Question: I'm having a __stack_chk_fail in the main thread.
I have no idea why is this happening?

I got the codes from this website:
<URL>
Im trying to add a function to compute the digest of a file using the example.
.h file
'''
#include <stdio.h>
#include <string>
std::string digestFile( char *filename );
'''
.cpp file
'''
std::string SHA1::digestFile( char *filename )
{
Reset();
FILE *fp = NULL;
if (!(fp = fopen(filename, "rb")))
{
printf("sha: unable to open file %s
", filename);
return NULL;
}
char c = fgetc(fp);
while(!feof(fp))
{
Input(c);
c = fgetc(fp);
}
fclose(fp);
unsigned message_digest[5];
if (!Result(message_digest))
{ printf("sha: could not compute message digest for %s
", filename); }
std::string hash;
for (int i = 0; i < 5; i++)
{
char buffer[8];
int count = sprintf(buffer, "%08x", message_digest[i]);
if (count != 8)
{ printf("converting unsiged to char ERROR"); }
hash.append(buffer);
}
return hash;
}
'''
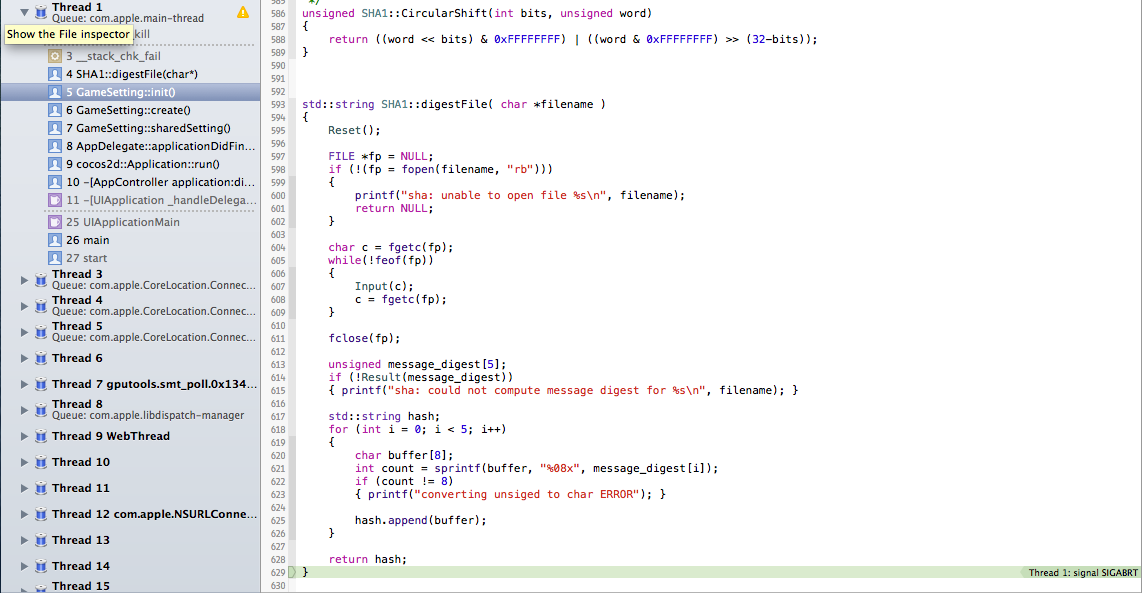
Answer: '__stack_chk_fail' occurs when you write to invalid address.
It turns out you do:
'''
char buffer[8];
int count = sprintf(buffer, "%08x", message_digest[i]);
'''
C strings are NUL-terminated. That means that when 'sprintf' writes 8 digits, it adds 'char', ''''. But 'buffer' only has space for 8 'char's, so the 9-th goes past the end of the buffer.
You need 'char buffer[9]'. Or do it the C++ way with 'std::stringstream', which does not involve any fixed sizes and thus no risk of buffer overrun.